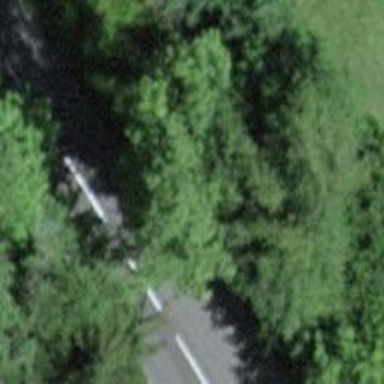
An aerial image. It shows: Footway on bridge.